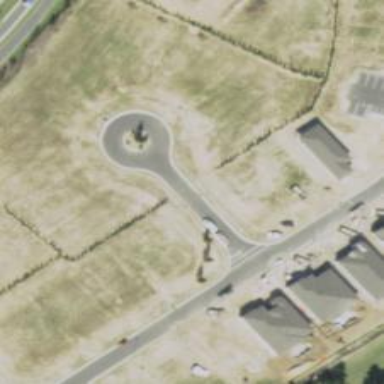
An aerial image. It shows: Turning loop on the road.